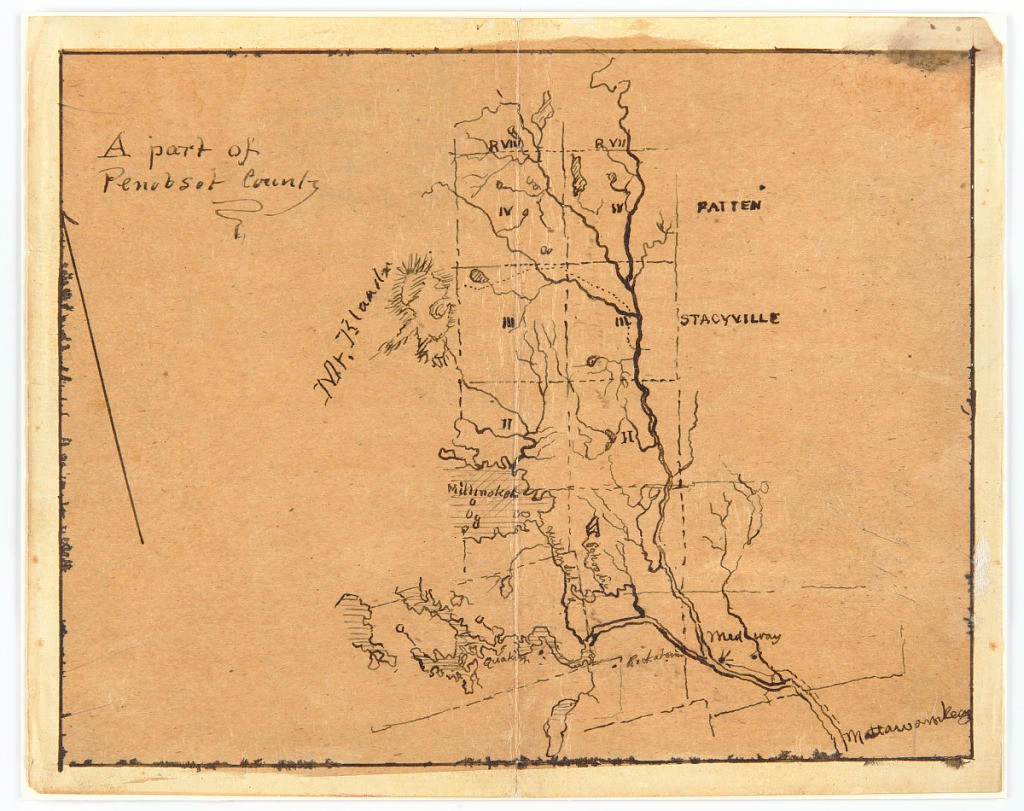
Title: Map of a Part of Penobscot County, Maine
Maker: Frederic Edwin Church, American, 1826–1900
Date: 1876–81
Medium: Pen and ink on off-white wove paper, mounted on board
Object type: Drawing
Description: Sketch of a map showing a part of Penobscot County in Maine, used for one of the artist's trips to Mt. Katahdin, which is prominently featured at center. Other natural features, such as Millinocket Lake or the East Branch of the Penobscot River, and towns, such as Medway and Mattawamkeag, in the region are clearly delineated and labeled. Heavy focus on the area's river system, which resembles veins and capillaries.